Question: I'm learning multiprocessing in Python and I'm having some trouble visualizing 'os.fork()' in my mind. I get the general cases that are thrown around the website, but I'm really having a hard time with this one.
Code is as follows:
'''
import os
for i in range(2):
pid1 = os.fork()
pid2 = os.fork()
if (pid1>0):
print("A")
if (pid2==0):
print("B")
'''
What I know is that 10 s and 10 s are printed. I've messed around with 'print()' to find out what the process tree would look like, and I found that it matches my original idea, something like this:

This diagram represents behaviour of the code, where "type" just means if they came from either a "pid1" or a "pid2" line. Green circles represent the first iteration of the cycle, and blue cirles represent the second. Using this diagram I can account for the 10 s printed, given that there are 10 processes of type 2 and each one of those prints . Where I'm having trouble is in understanding which ones print . Thanks in advance.
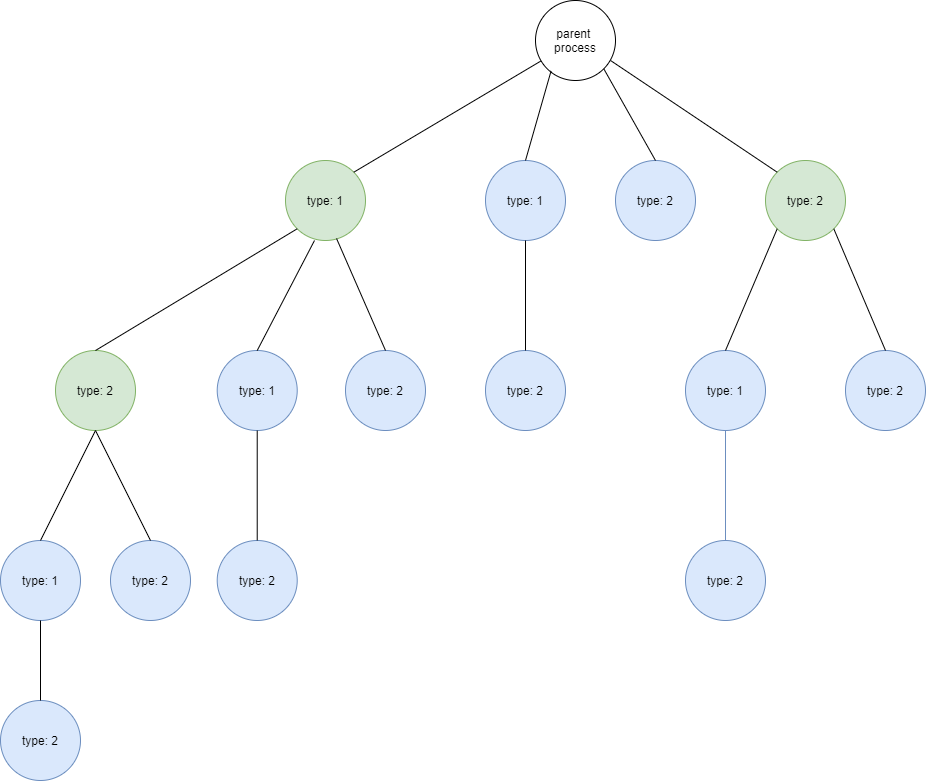
Answer: This is a tricky problem. The easiest way to think about this is iteratively. The first iteration, how many processes do we have at the beginning? One. How many at the end? Four. Hopefully that's self-explanatory based on how 'fork' works. Let's calculate how many "A"s should be printed when we start with one process in a single iteration.
Now, I like to think of 'pid1' and 'pid2' as "genes", which are sometimes carried over into the child process. For instance, in the first 'fork', the parent will hold 'pid1 > 0', the child will hold 'pid1 == 0'. But the second 'fork', the next generation of children will "inherit" the same values of 'pid1' as their parents because we don't modify 'pid1' in the second 'fork', just 'pid2'.
So, if we just look at 'pid1', how many of our 4 processes at the end of iteration one will have 'pid1 > 0'? Only two: the original parent of the first 'fork' and the second child of that parent from the second 'fork' who inherited its 'pid1' value. Therefore this iteration, only two "A"s will be printed.
Now, the second iteration, we start off with 4 processes, but the key is each one of those 4 processes will go through the same iteration described above. We already know how many "A"s will be printed per starting process. In a single iteration, one starting process ended up printing two "A"s, the second iteration will result in 8 "A"s printed if each of the 4 starting processes go through one iteration.
So in total, how many "A"s printed? Two in the first iteration, and eight in the second iteration. That means you should see 10 "A"s printed out for this program.